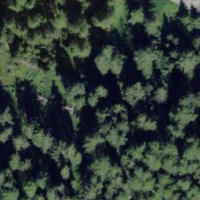
EUNIS habitat code: 43
Species observed at this site:
Argynnis paphia